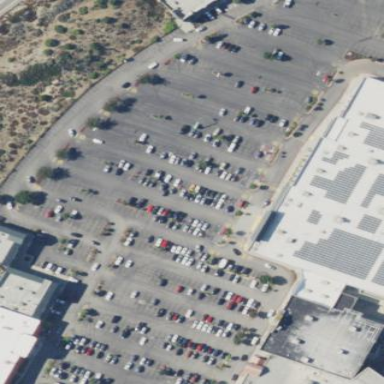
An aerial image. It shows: Parking area with surface.